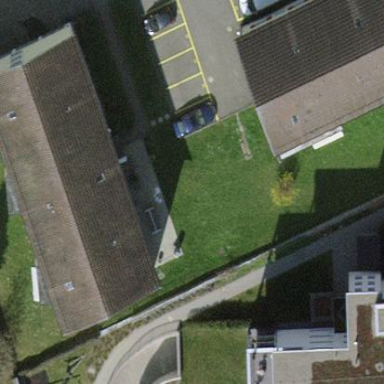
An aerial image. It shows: Building.